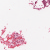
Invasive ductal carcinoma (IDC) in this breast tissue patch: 0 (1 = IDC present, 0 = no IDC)